The plot shows how the frequency content of a bearing vibration signal evolves over time (STFT spectrogram). Based on the visible evidence, which condition applies: normal, inner_race, outer_race, ball?
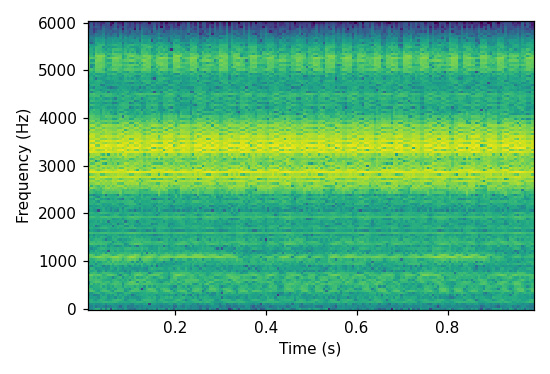
Answer: outer_race